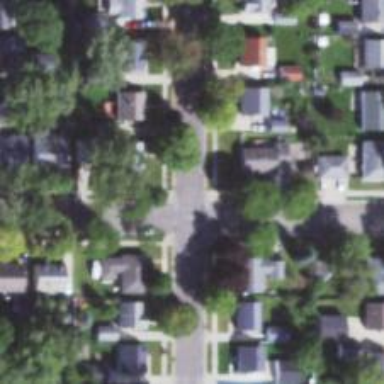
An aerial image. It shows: Residential road with separate asphalt sidewalk.